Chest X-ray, AP view. Patient: 53 years old, sex F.
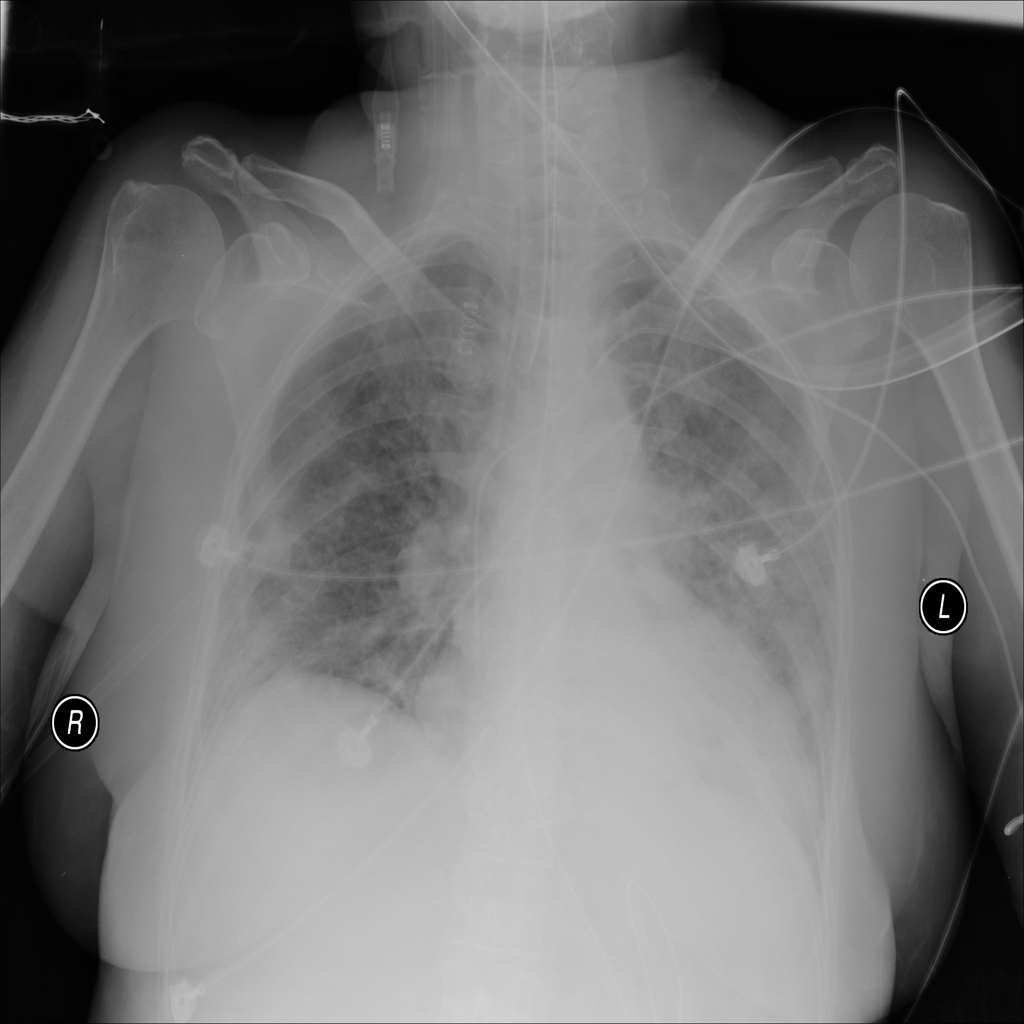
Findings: No Finding